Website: macys
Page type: account-selection
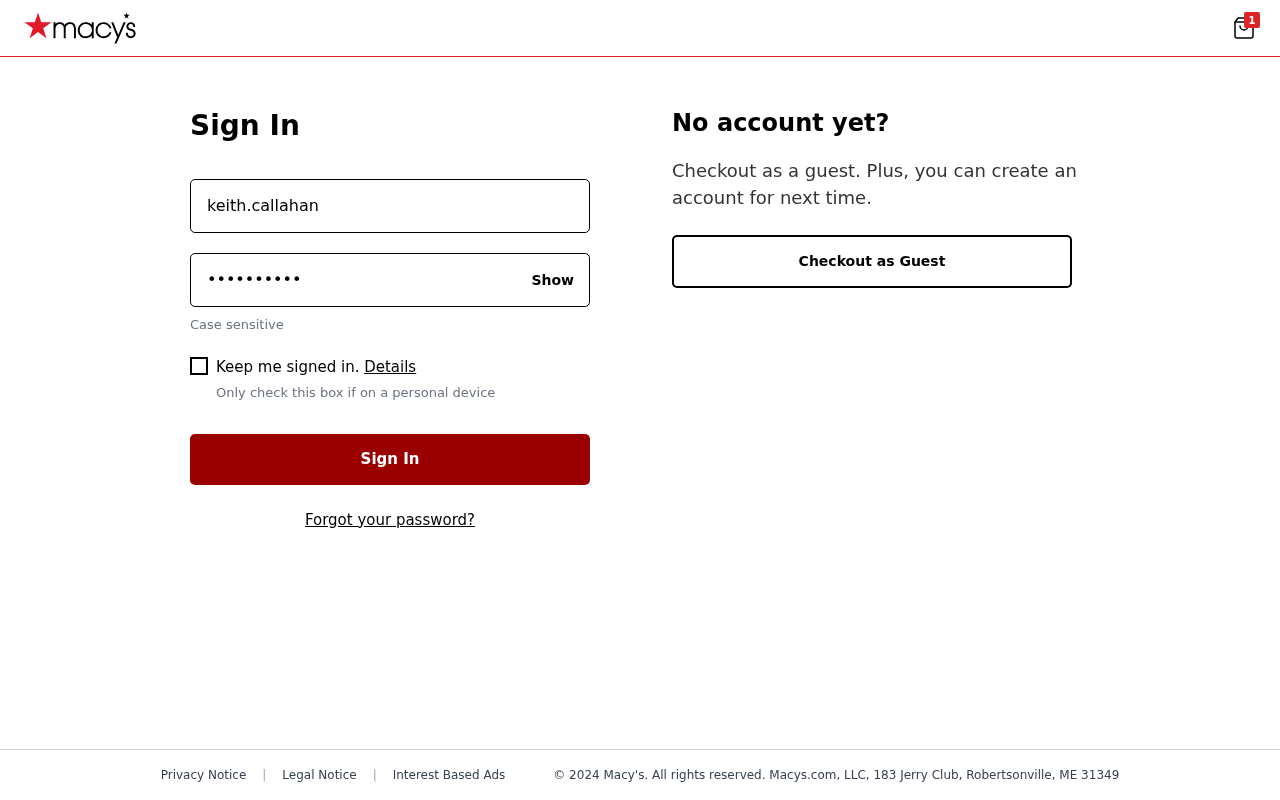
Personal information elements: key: PII_LOGIN_USERNAME
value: keith.callahan
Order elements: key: ORDER_NUM_ITEMS
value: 1